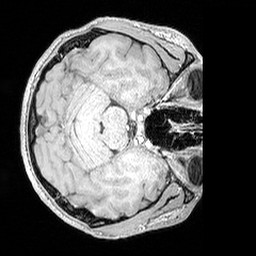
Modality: MP2RAGE
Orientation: axial
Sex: male
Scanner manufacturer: siemens
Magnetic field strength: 3 T
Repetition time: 5 s
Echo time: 0.00292 s